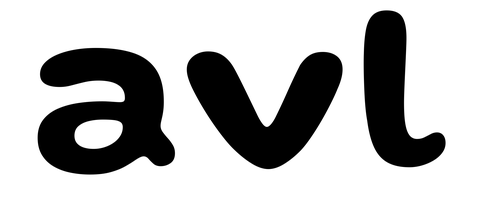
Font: Gluten_SemiBold